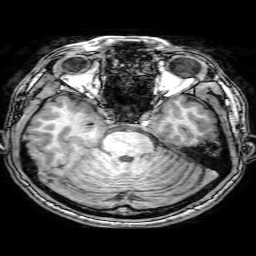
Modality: T1w
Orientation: coronal
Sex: male
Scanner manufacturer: philips
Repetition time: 0.008274 s
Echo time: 0.00384 s